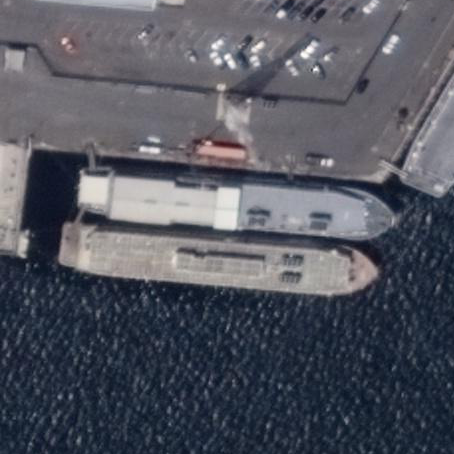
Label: civil